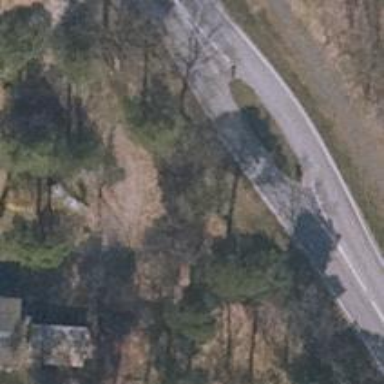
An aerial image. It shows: Secondary road with asphalt surface.